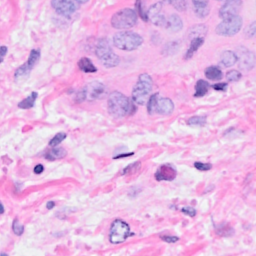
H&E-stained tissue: Breast